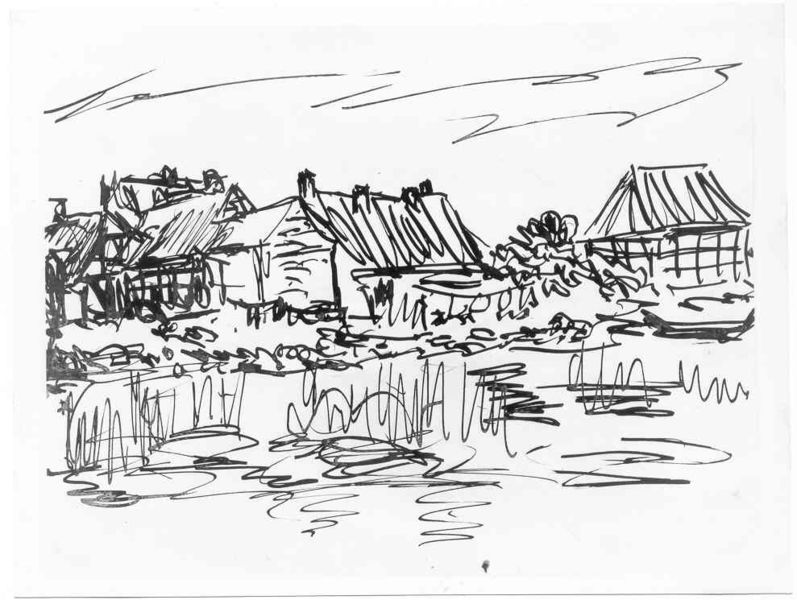
Titel: Bauernhäuser am Wasser (Fehmarn)
Künstler: Ernst Ludwig Kirchner
Standort: Karlsruhe
Institution: Staatliche Kunsthalle Karlsruhe
Schlagwörter: baum, himmel, meer, wasser, weiß, wolken, bäume, fluss, grob, landschaft, see, stadt, teich, ufer, schwarz, skizze, zeichnung, dach, gebäude, gras, haus, weg, wiese, wolke, wand, bild, gräser, häuser, natur, schilf, spiegelung, busch, büsche, gebüsch, gewässer, hütte, sträucher, land, pflanzen, kontrast, kamin, kamine, schornstein, weiher, garten, schnell, schrift, strand, wellen, berge, dorf, dächer, giebel, mauer, schornsteine, monochrom, linien, hütten, van gogh, einfach, striche, ortschaft, tusche, offen, heimat, linie, kohle, minimalistisch, schwarzweiss, schraffur, filzstift, strich, bleistift, sumpf, stift, tinte, mauern, bauernhaus, fachwerk, fachwerkhaus, gärten, gestrüpp, seerose, klecks, weiler, reet, büchse, gekritzel, hastig, dorfrand, zeppelin, krakel, rasch, huser, linienzeichnung, fer, #, gioebel, häuseransammlung, fre, gekrittelt, kritzell, rohlfs, rholfs, #krakel